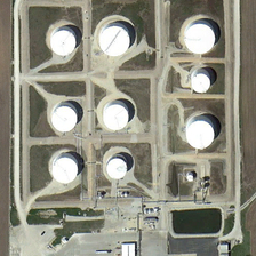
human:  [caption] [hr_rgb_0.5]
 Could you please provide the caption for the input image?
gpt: Nine white tanks are in the correct position.

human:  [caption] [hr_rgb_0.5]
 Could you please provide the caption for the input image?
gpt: Nine white tanks are in the right position.

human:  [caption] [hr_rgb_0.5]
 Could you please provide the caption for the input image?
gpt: Nine white tanks in position.

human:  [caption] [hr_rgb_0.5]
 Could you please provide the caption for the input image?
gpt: White Reservoir. 9 in place.

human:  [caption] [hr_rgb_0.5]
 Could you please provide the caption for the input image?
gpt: White tank 9 in position.